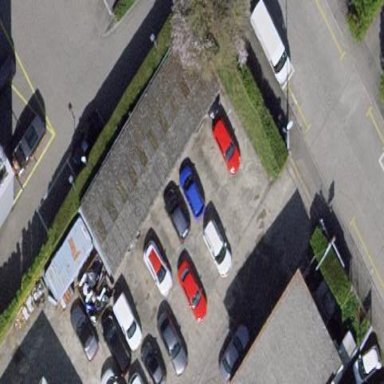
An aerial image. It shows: View of roof of building.